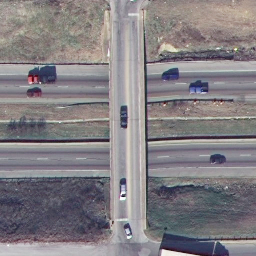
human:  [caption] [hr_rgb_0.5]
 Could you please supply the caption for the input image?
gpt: An overpass go across two roads vertically with lawn surounded .

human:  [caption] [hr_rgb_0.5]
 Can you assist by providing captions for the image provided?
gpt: An overpass cross the roads vertically .

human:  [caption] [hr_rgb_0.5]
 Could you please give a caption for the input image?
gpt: An overpass cross two roads vertically with some cars on the roads .

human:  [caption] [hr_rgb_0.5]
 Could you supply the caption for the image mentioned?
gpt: An overpass cross two roads vertically with some cars on the roads .

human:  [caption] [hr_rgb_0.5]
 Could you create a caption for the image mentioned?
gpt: An overpass go across two roads with some cars on the roads and surrounded by lawn .